Interaction volume radius: 10 \u00c5
Interaction volume height: 15 \u00c5
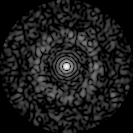
Disorder parameter: 0.8443